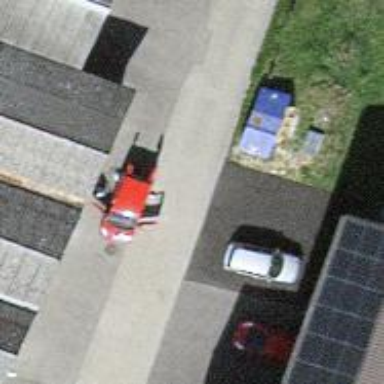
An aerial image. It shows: Alleyway designated as service road.